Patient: sex F, age 63
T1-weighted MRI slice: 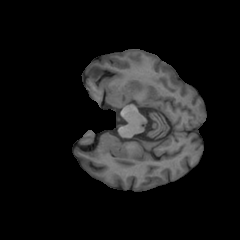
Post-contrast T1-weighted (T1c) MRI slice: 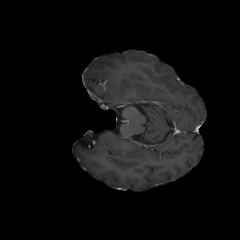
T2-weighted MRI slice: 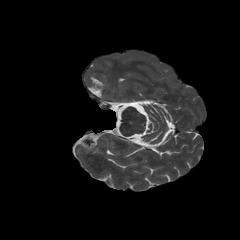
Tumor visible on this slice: no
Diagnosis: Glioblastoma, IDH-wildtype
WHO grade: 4